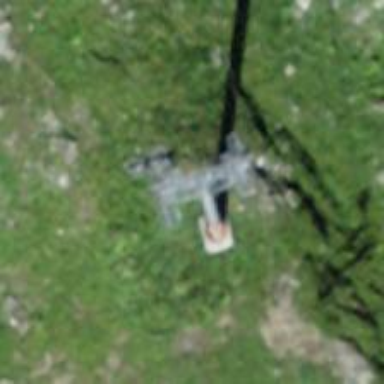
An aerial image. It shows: Pylon for aerialway.